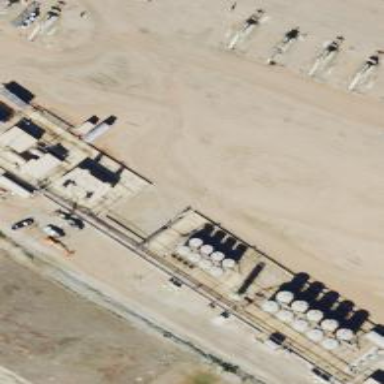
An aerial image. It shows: Storage tank that is man-made.